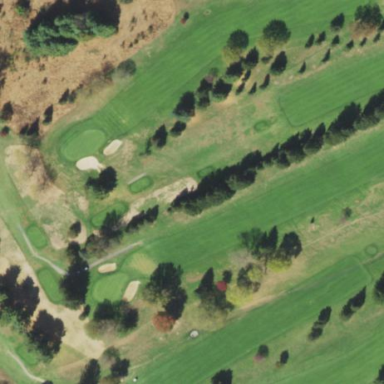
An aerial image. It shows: Scenic golf fairway.